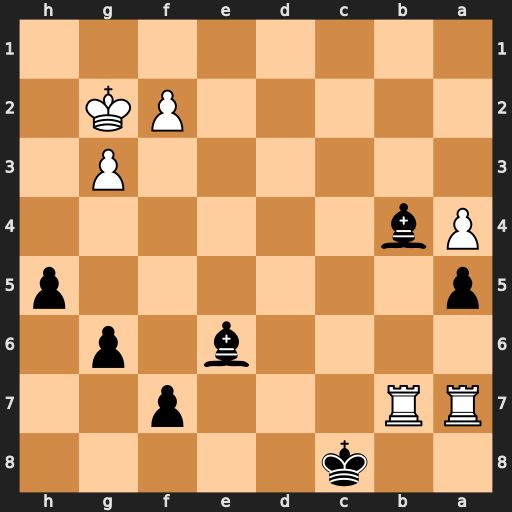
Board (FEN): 2k5/RR3p2/4b1p1/p6p/Pb6/6P1/5PK1/8
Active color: b
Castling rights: -
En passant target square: -
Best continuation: Bd5+ Kh3 Bxb7